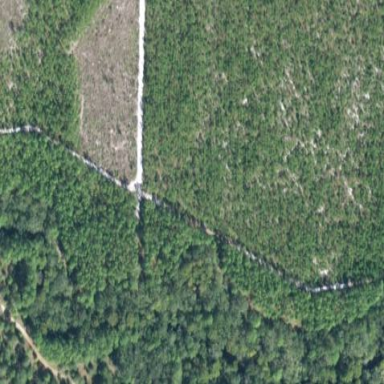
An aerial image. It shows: Forest dominated by needle-leaved trees.